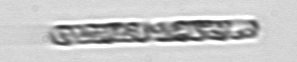
Label: Dactyliosolen_fragilissimus